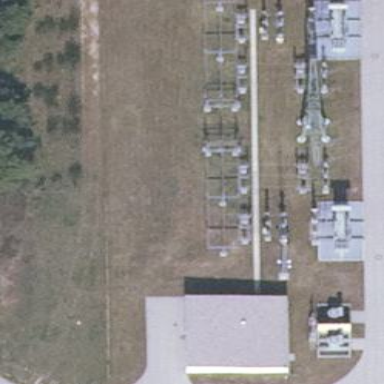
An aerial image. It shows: Outdoor power substation used for generation. The area is enclosed by fence.